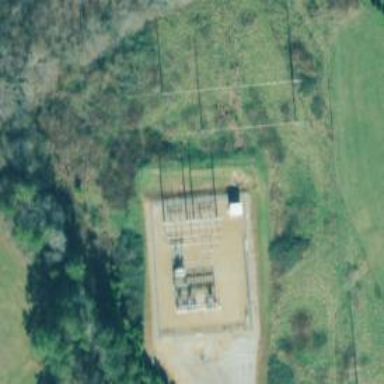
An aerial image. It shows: Distribution level power substation surrounded by fence.